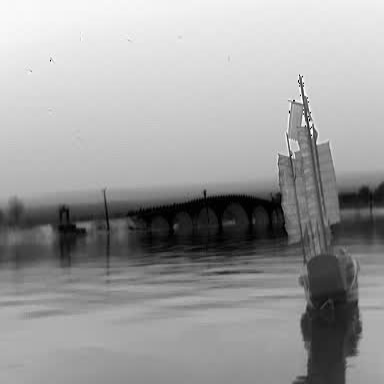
There is a sailboat in the infrared image.